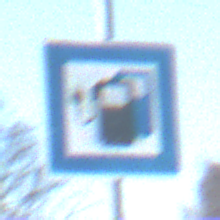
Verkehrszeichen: LadestationFuerElektrofahrzeuge
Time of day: SunriseSunset
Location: Outdoor (Suburban)
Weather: PartlyCloudy
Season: Winter
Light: Natural